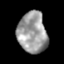
Tissue: skin
Cell type: Epithelial cells
Senescence score: 0.9034
Nuclear area (px): 1165
Mean DAPI intensity: 157.442